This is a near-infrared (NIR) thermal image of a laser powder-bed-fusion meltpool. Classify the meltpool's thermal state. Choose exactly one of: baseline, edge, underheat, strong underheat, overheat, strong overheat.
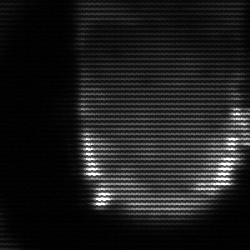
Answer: baseline